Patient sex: F
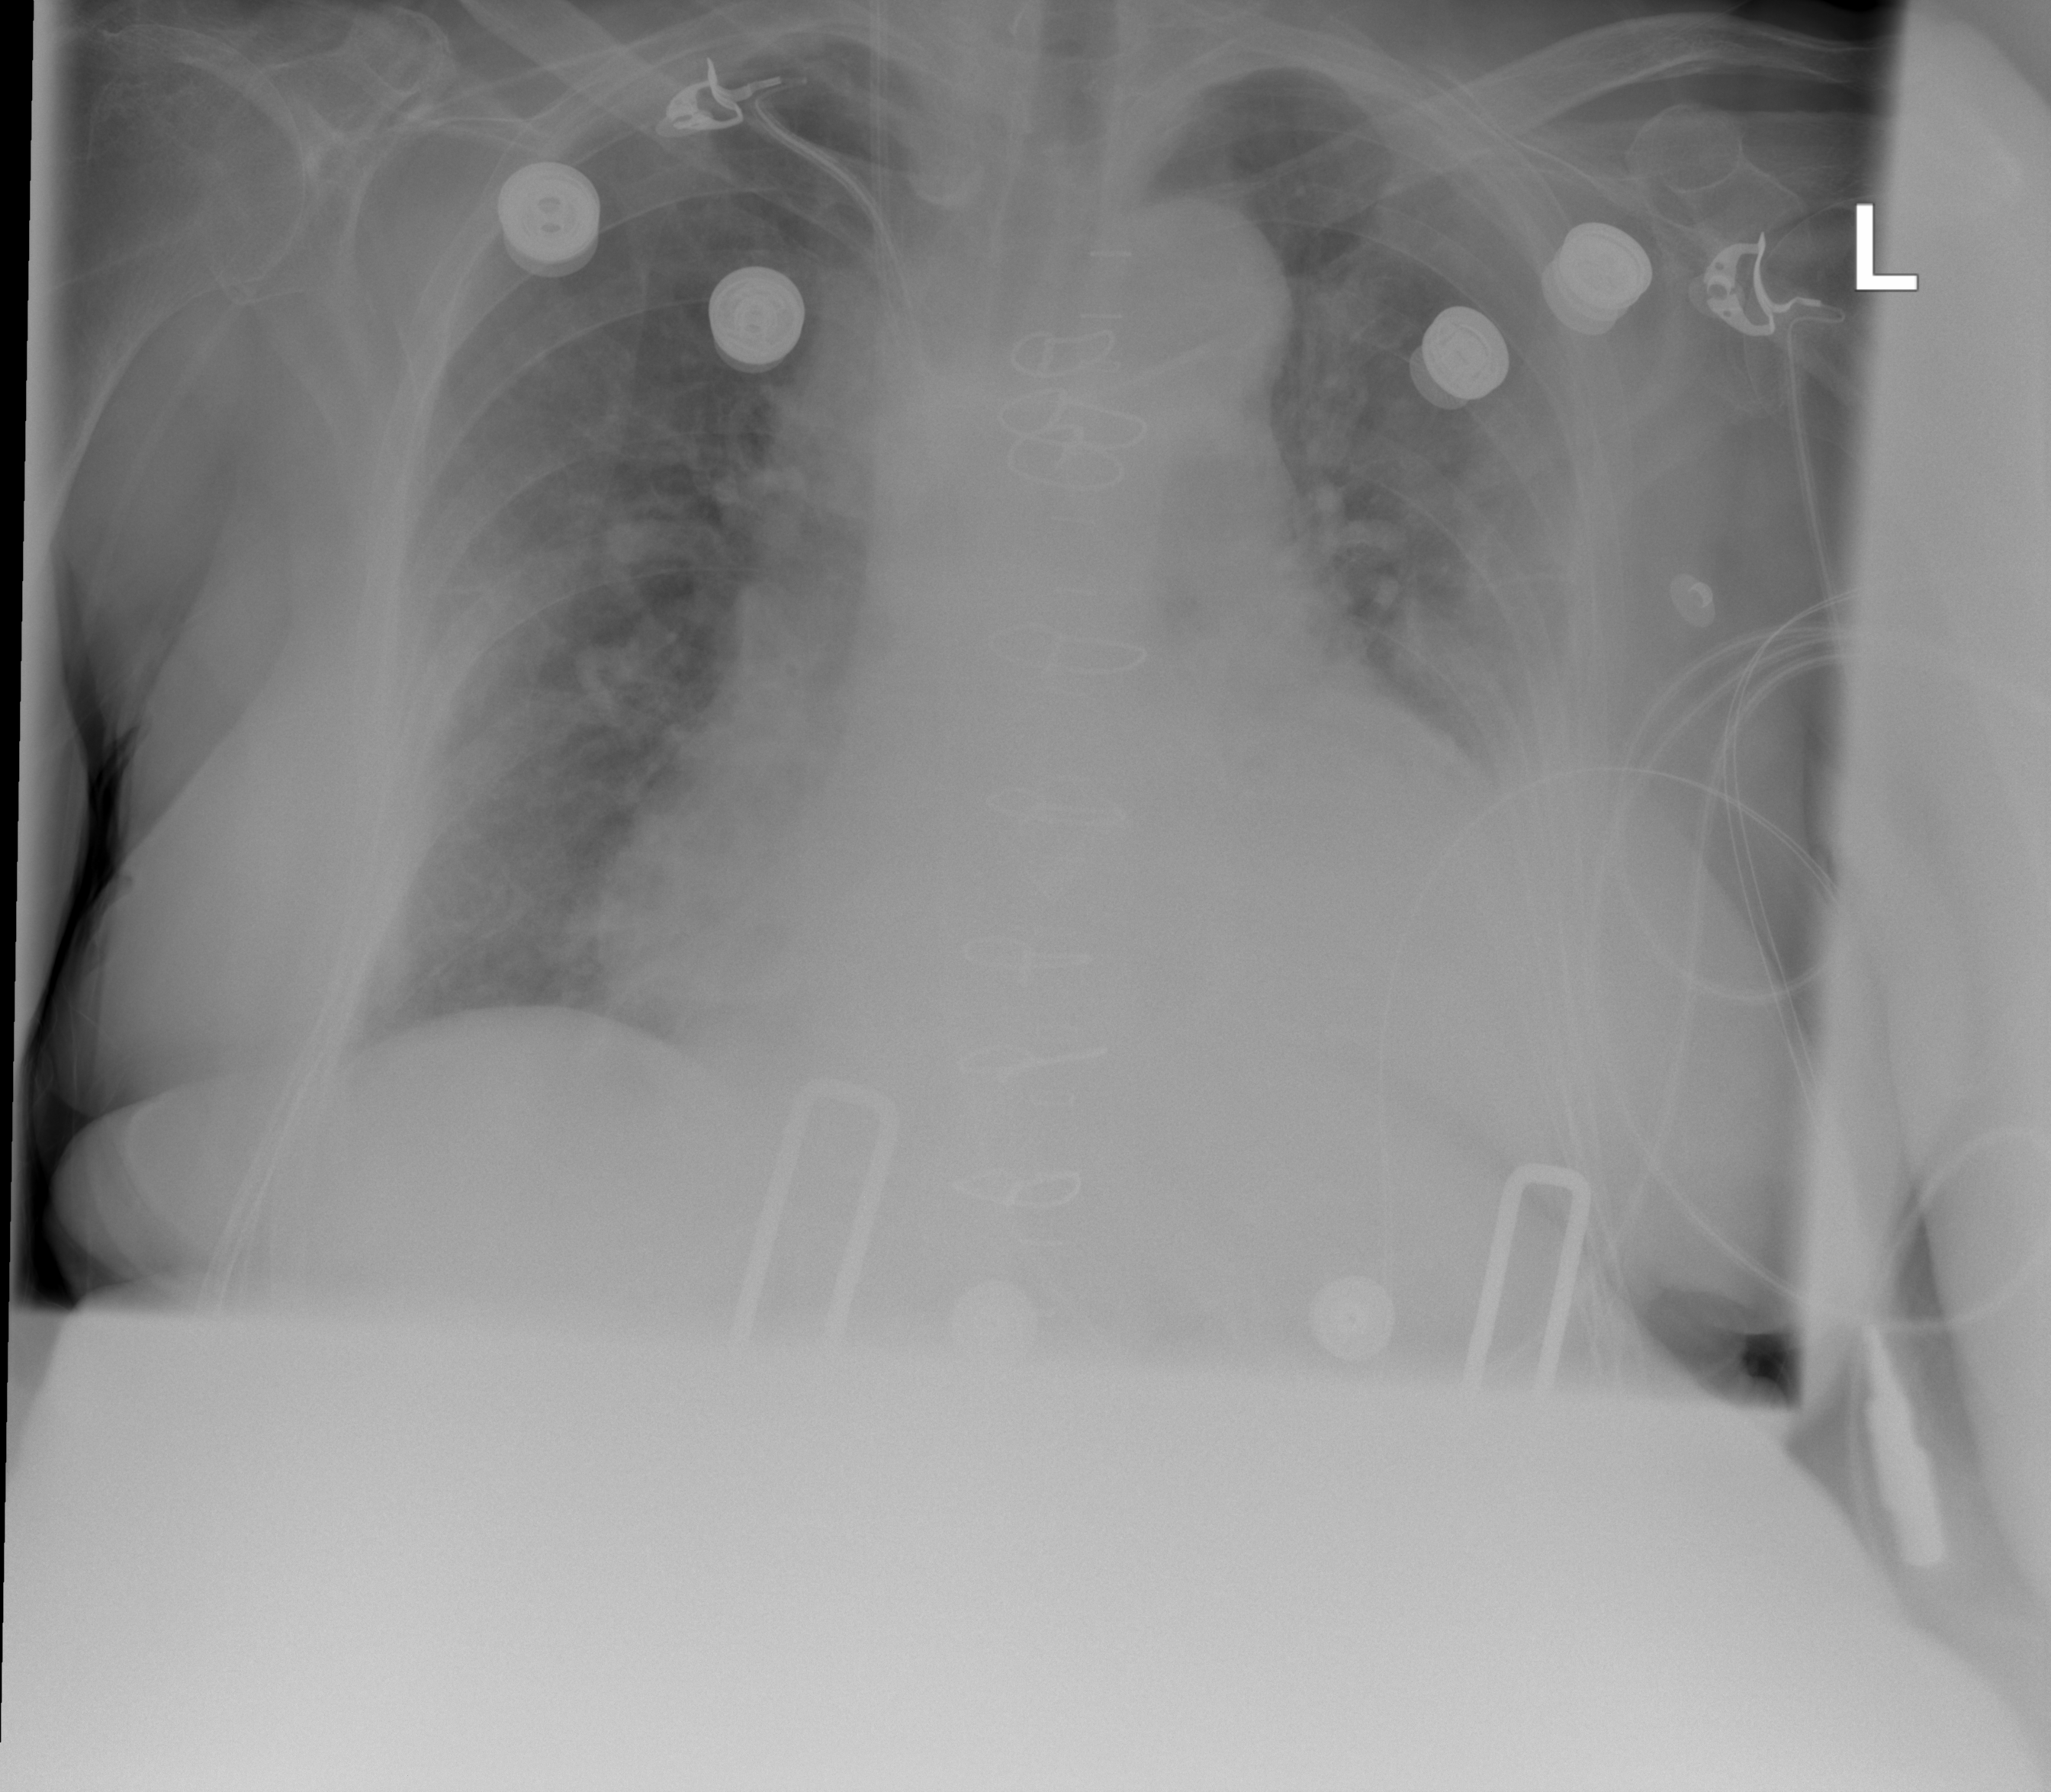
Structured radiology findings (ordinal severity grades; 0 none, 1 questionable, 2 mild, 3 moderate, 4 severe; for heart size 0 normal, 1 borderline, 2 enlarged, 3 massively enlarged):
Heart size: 2
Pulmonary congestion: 0
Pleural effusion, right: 0
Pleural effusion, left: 2
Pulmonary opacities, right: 1
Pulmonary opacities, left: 1
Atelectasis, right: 2
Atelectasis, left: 2